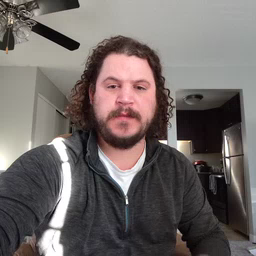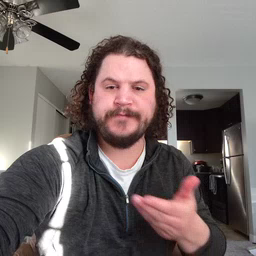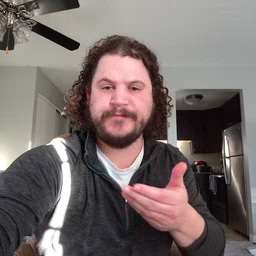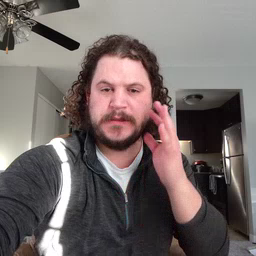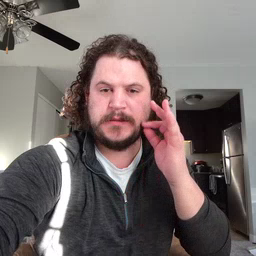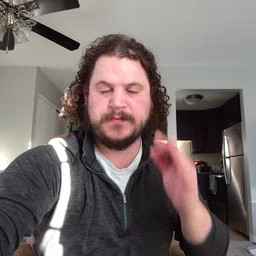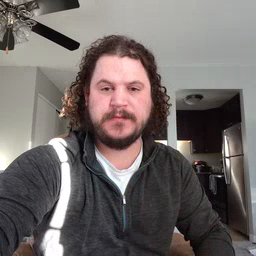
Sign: kitty